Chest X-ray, AP view. Patient: 20 years old, sex F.
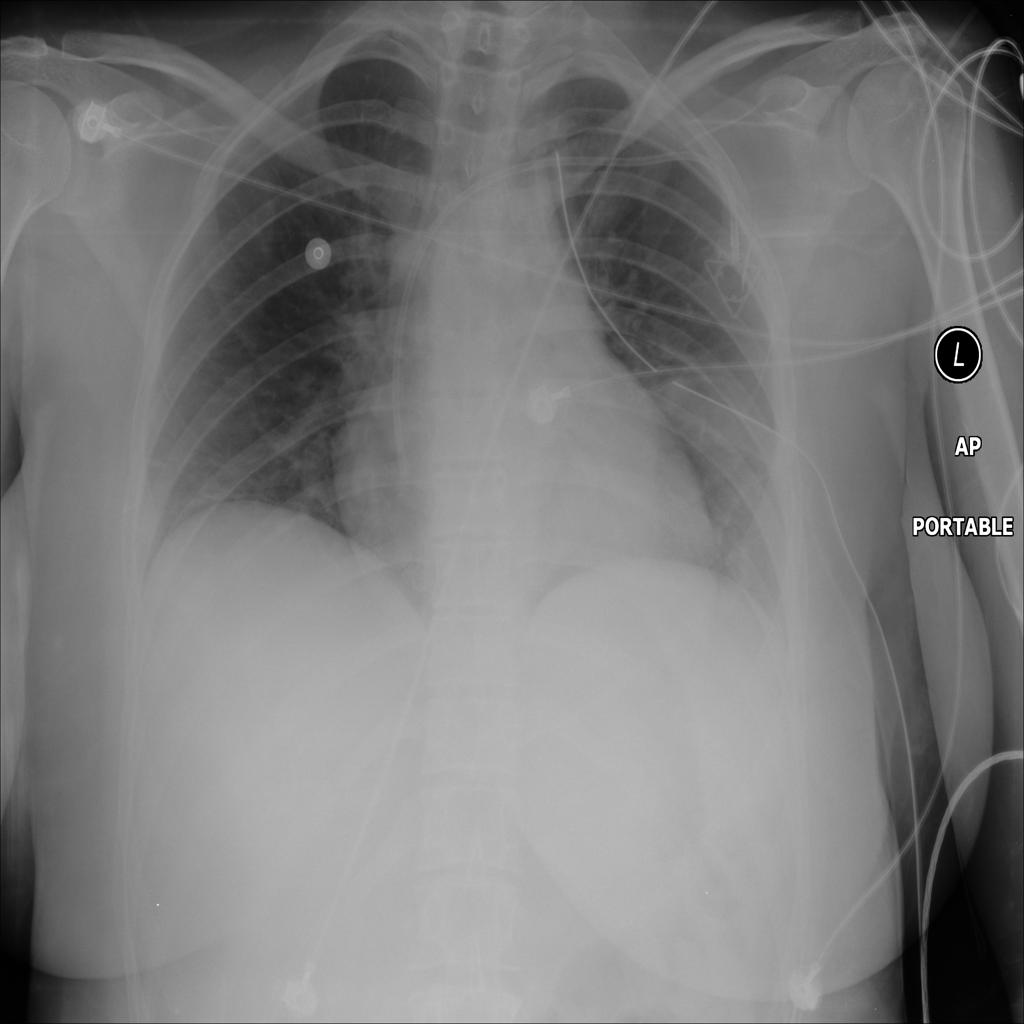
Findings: No Finding